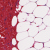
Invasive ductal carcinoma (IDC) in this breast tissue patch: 0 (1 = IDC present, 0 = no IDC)